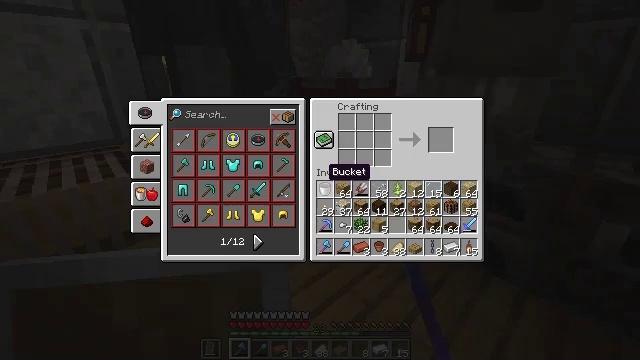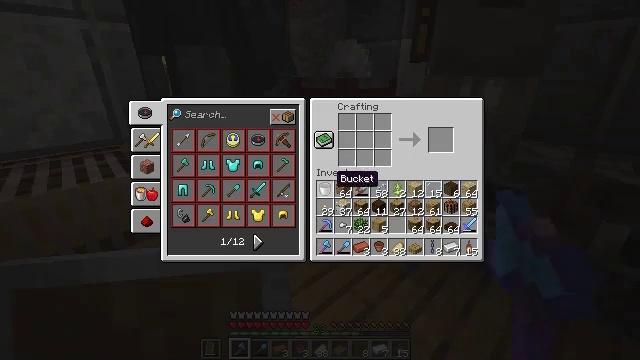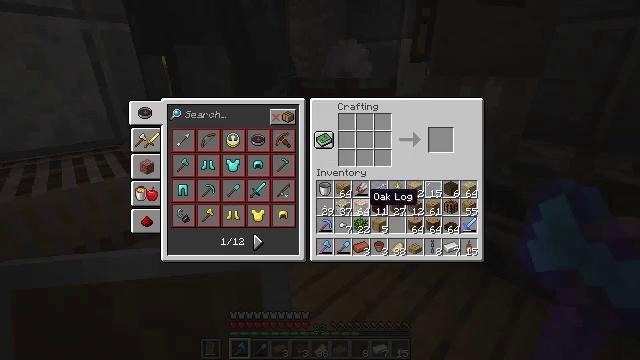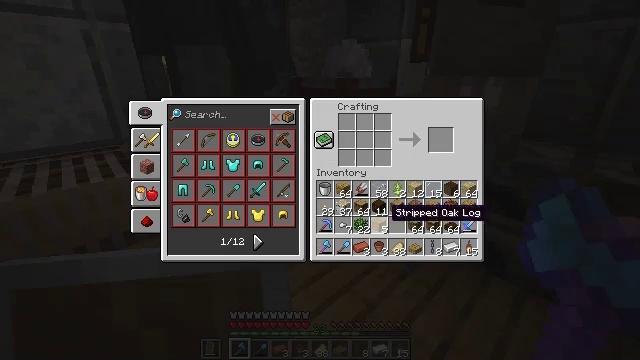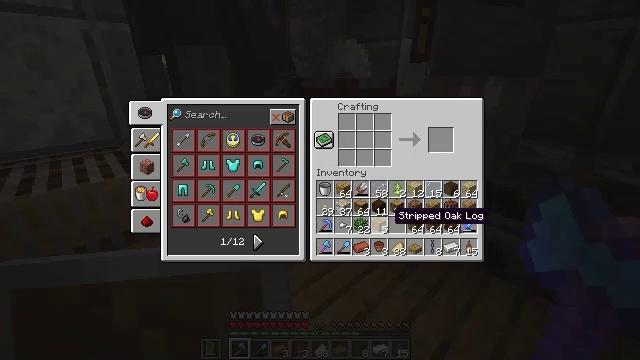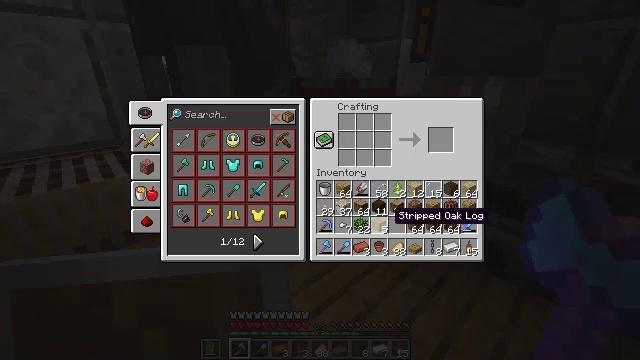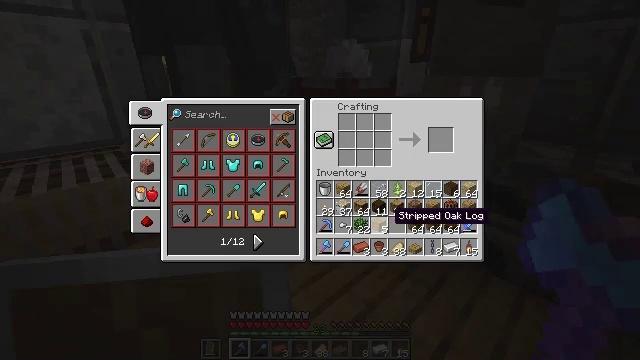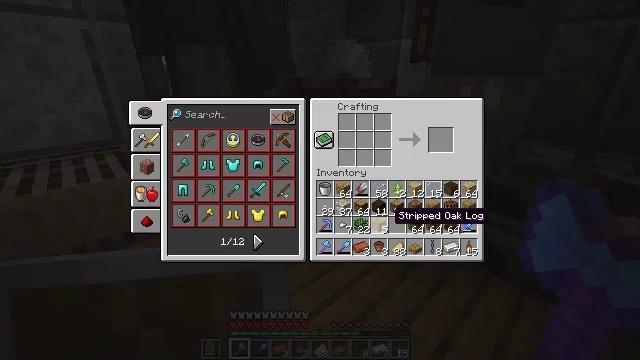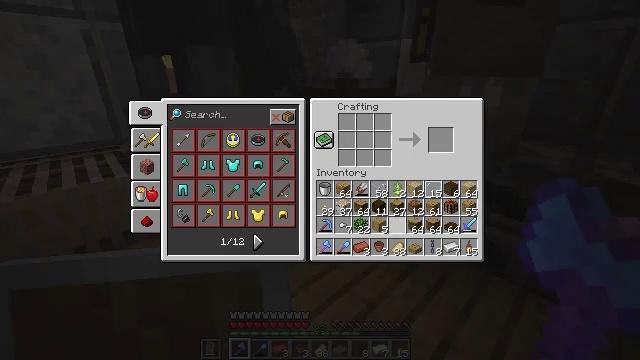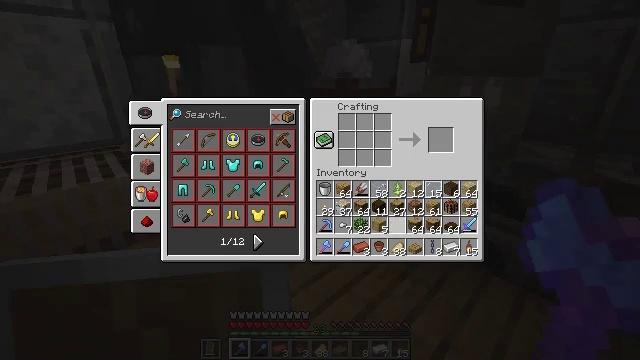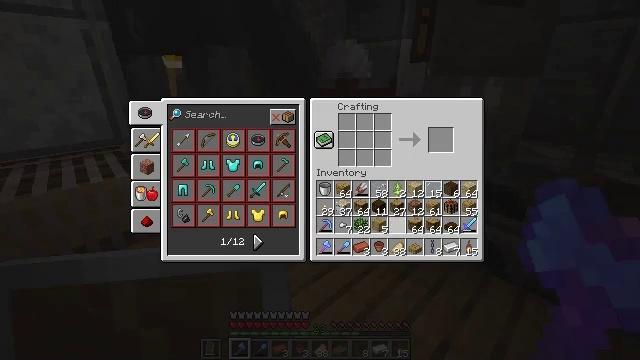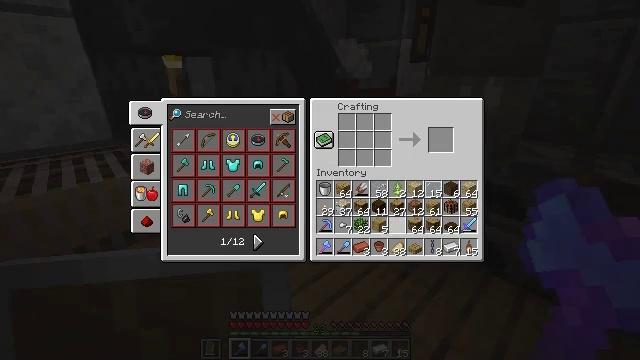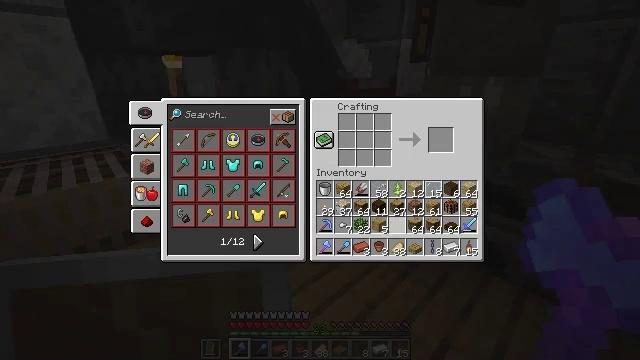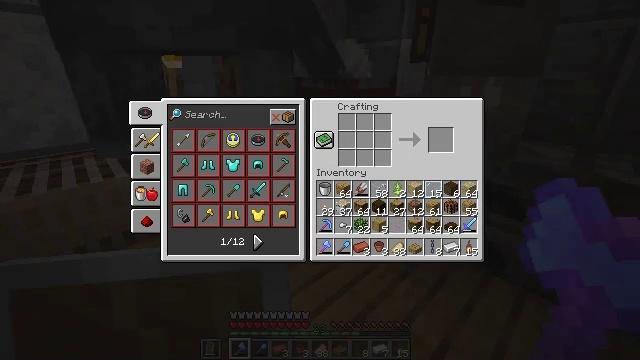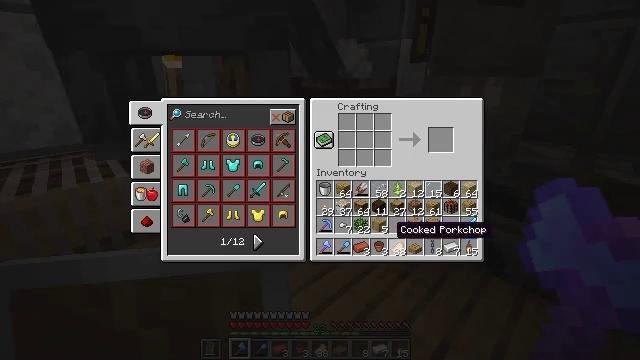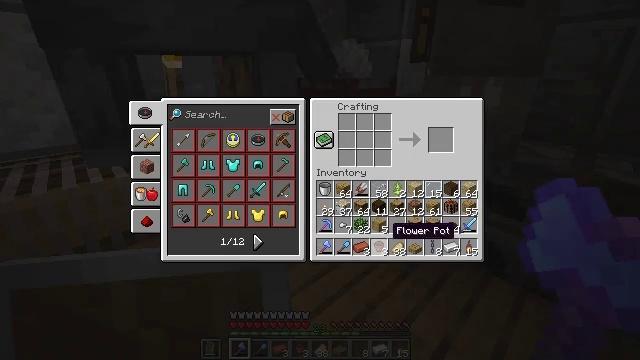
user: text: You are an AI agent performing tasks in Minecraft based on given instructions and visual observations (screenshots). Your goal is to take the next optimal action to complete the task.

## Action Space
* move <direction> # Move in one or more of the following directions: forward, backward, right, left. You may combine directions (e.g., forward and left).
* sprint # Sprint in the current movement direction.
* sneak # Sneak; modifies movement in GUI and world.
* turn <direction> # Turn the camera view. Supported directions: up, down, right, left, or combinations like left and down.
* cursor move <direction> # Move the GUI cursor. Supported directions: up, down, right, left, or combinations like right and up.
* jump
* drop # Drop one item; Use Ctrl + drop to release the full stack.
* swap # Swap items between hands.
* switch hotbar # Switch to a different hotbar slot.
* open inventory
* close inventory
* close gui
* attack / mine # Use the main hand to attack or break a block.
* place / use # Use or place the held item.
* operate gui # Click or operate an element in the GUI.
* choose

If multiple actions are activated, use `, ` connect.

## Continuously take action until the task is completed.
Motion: motion action
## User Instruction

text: Craft a flower pot with bricks in the crafting table.
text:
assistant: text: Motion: cursor move right and down
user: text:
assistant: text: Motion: cursor move right and down
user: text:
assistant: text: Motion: cursor move right and down
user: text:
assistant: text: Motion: no_op
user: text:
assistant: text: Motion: no_op
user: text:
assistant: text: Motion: no_op
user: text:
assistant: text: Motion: no_op
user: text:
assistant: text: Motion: cursor move right and down
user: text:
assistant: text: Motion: cursor move right
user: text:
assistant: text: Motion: no_op
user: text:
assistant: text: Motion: no_op
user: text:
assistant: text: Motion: no_op
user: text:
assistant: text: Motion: no_op
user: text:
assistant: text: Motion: cursor move left
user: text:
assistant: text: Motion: no_op
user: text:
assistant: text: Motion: no_op
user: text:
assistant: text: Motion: no_op
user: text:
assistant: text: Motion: no_op
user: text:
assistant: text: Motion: cursor move left
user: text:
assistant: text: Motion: no_op
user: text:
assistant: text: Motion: no_op
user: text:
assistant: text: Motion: operate gui
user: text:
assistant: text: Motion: operate gui
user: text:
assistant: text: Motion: operate gui
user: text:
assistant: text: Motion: cursor move up
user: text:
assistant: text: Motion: cursor move up
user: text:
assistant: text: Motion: cursor move up
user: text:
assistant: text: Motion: no_op
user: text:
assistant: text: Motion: no_op
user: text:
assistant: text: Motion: no_op